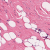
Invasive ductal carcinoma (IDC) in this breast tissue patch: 0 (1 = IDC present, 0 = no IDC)